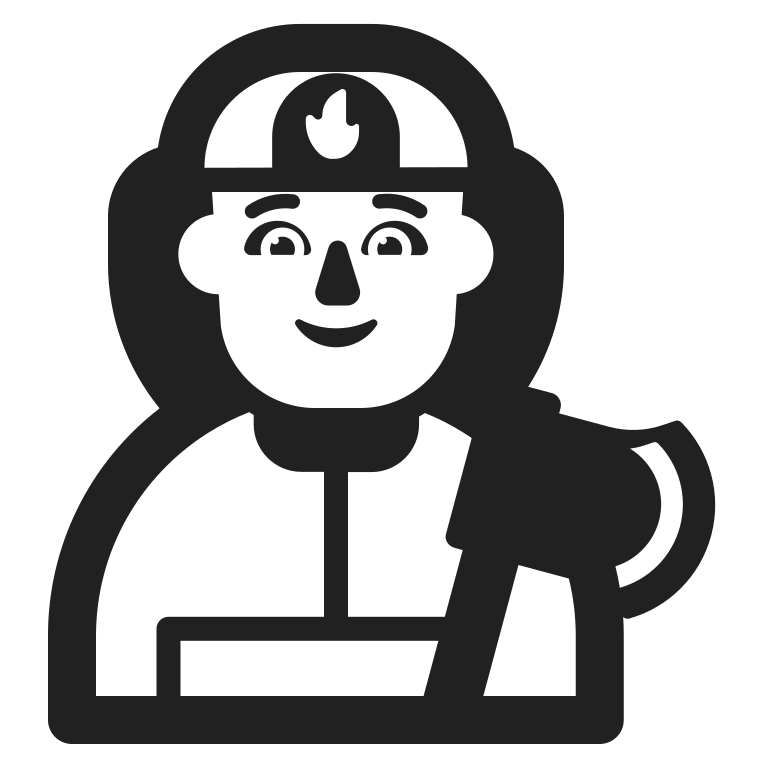
firefighter high contrast default